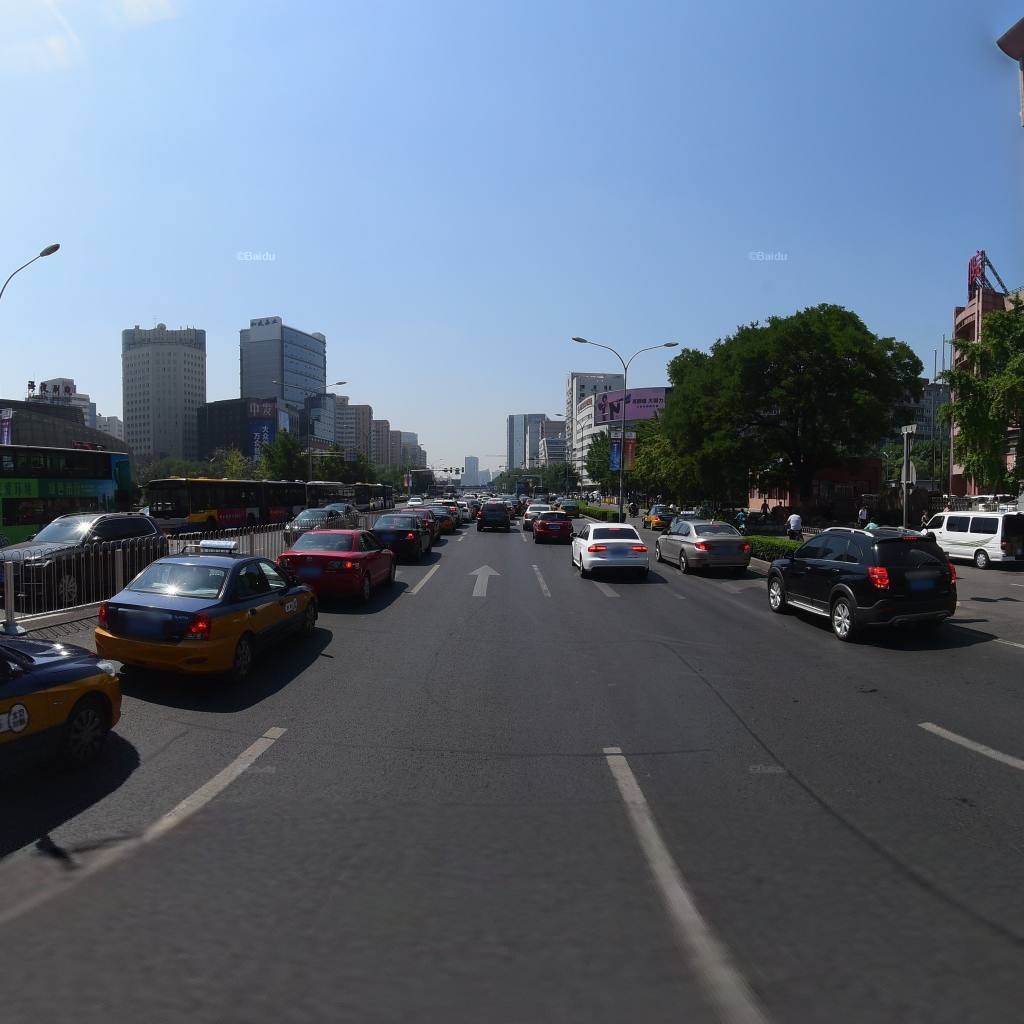
Region: Haidian
Road damage annotations: longitudinal patch, longitudinal patch, transverse patch, longitudinal crack, transverse crack